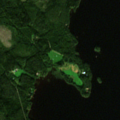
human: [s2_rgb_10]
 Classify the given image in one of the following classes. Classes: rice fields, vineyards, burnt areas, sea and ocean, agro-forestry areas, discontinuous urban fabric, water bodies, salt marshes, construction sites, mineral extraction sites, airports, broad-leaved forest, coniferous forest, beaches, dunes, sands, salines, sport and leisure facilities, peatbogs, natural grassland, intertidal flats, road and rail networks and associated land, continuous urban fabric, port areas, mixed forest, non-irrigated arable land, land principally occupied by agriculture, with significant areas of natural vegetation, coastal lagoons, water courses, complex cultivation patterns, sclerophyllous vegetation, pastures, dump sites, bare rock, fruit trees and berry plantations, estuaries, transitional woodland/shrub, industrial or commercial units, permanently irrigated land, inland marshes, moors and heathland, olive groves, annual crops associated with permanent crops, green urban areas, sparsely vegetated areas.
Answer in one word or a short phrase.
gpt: coniferous forest, mixed forest, water bodies